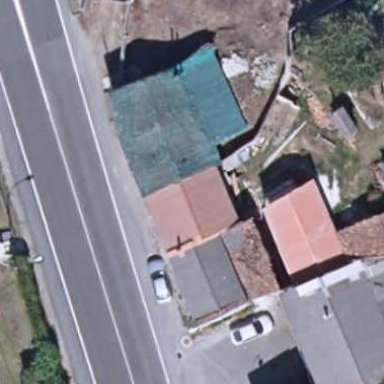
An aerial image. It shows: Simple house.